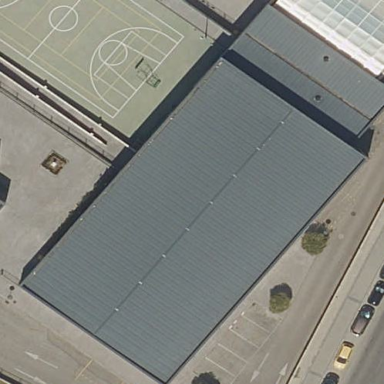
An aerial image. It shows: School building.